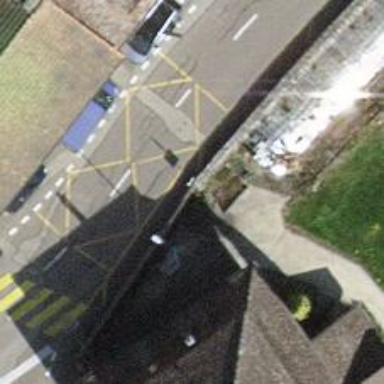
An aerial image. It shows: Bus stop with platform for public transport.